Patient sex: F
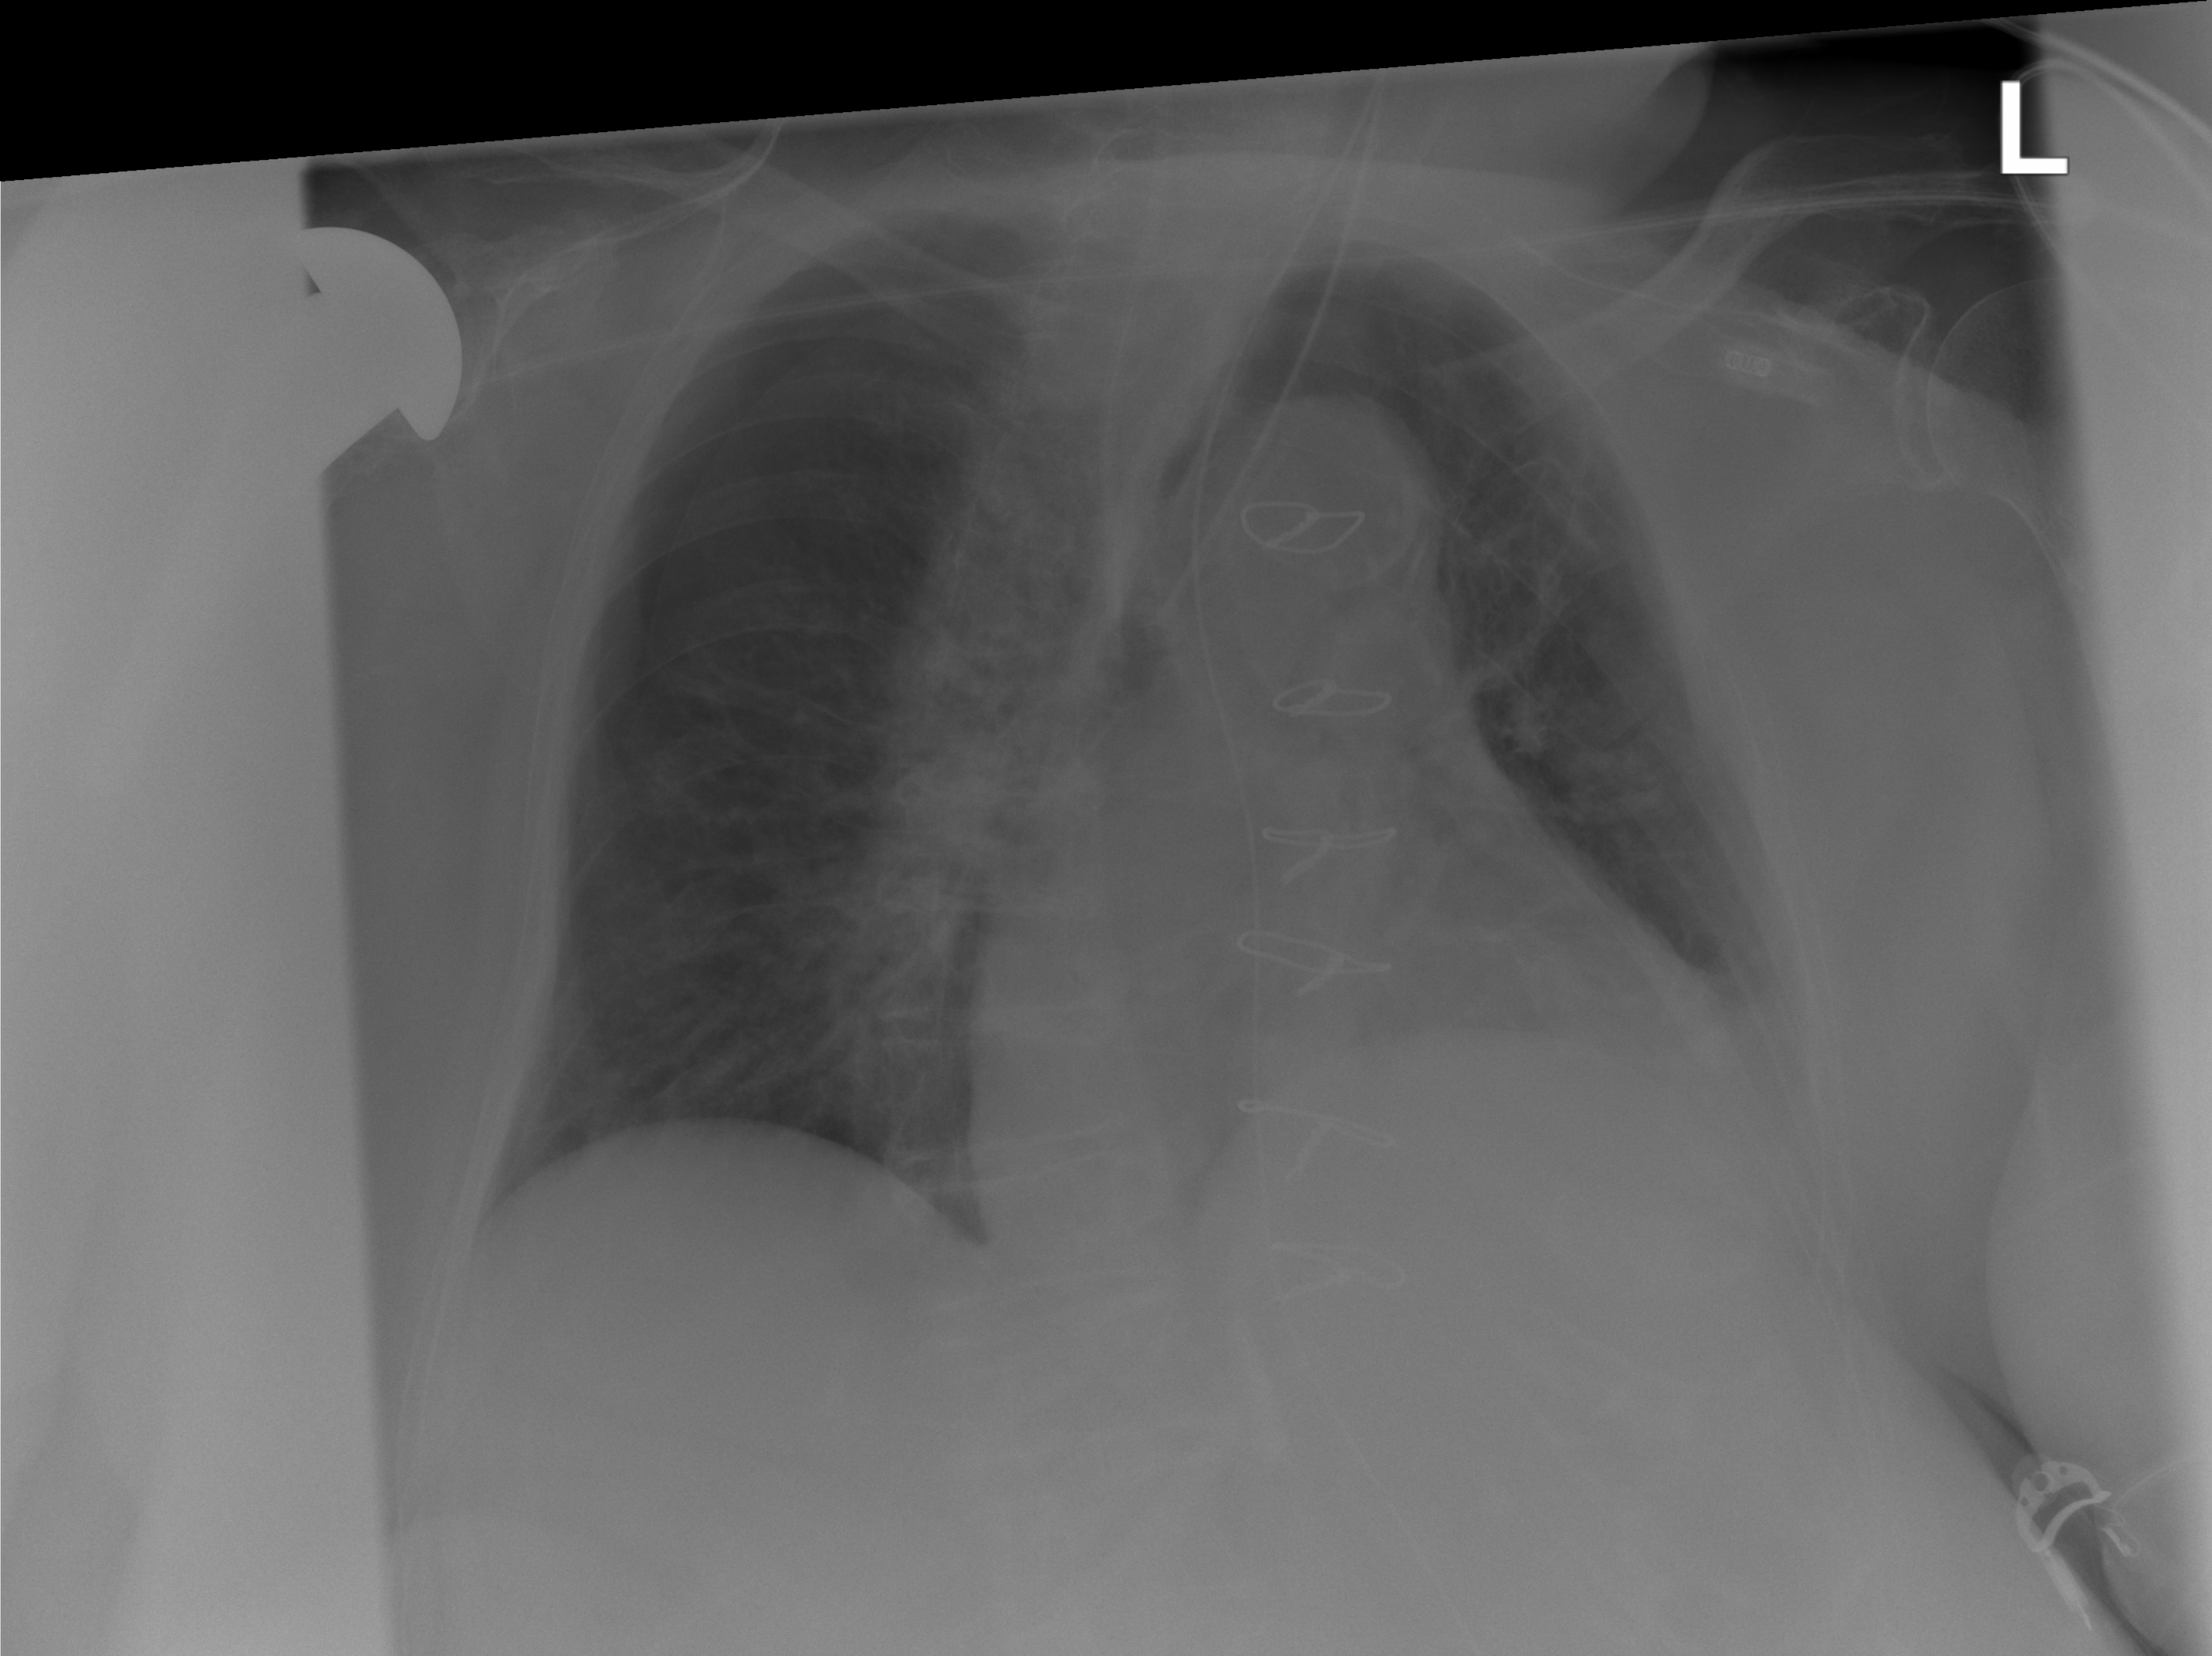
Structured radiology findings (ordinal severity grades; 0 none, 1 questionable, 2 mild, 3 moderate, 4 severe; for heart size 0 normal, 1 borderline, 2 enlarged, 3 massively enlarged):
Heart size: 0
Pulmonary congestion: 0
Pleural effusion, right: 0
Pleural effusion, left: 2
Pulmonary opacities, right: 0
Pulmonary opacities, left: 0
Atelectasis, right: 0
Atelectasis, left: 2